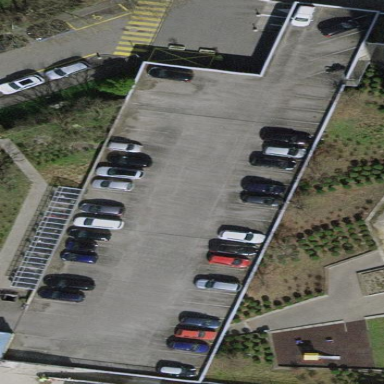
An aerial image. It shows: Parking area with surfaced parking.